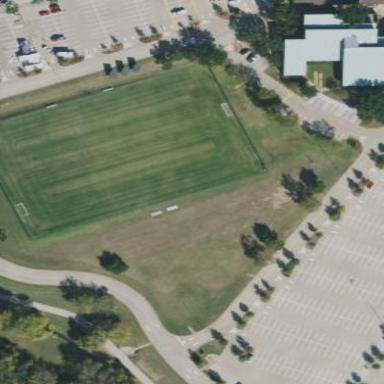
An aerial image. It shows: Soccer pitch designated for leisure and sports activities.